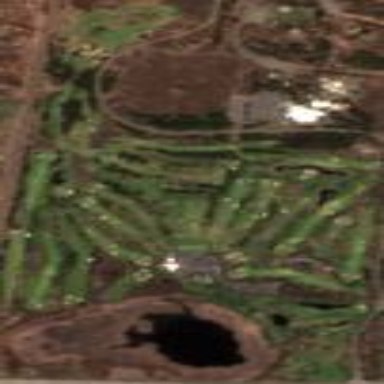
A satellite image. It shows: Golf course with 27 holes.